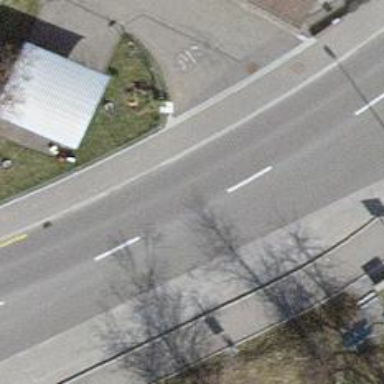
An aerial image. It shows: Bus stop with stop position for public transport.